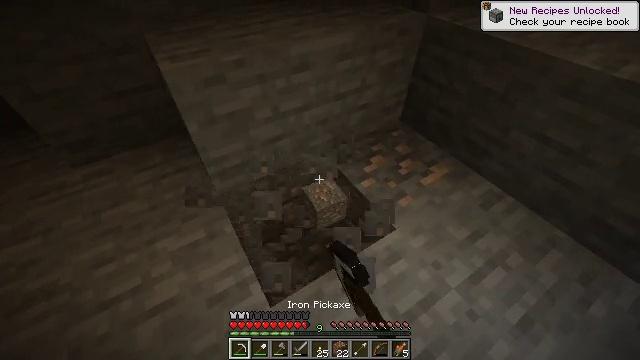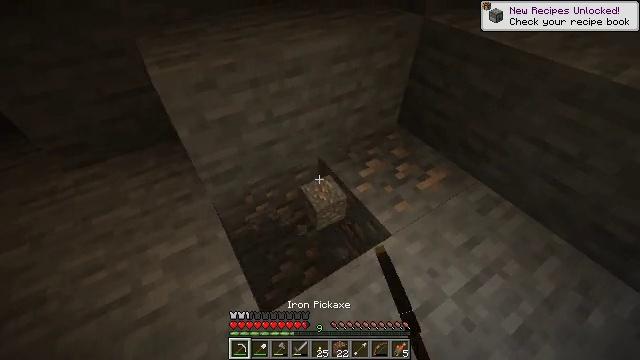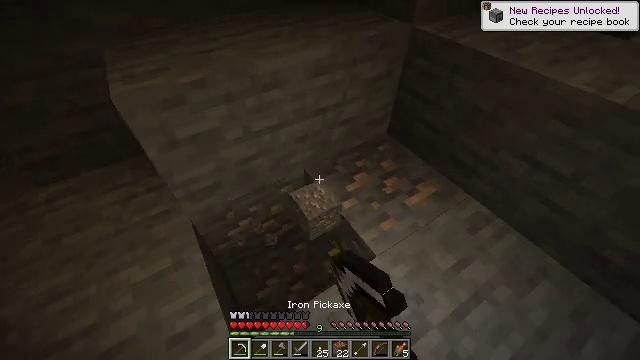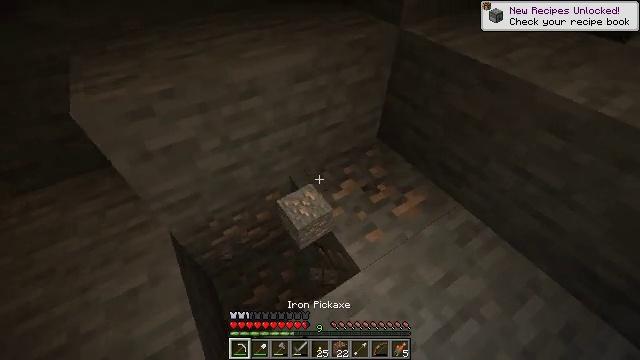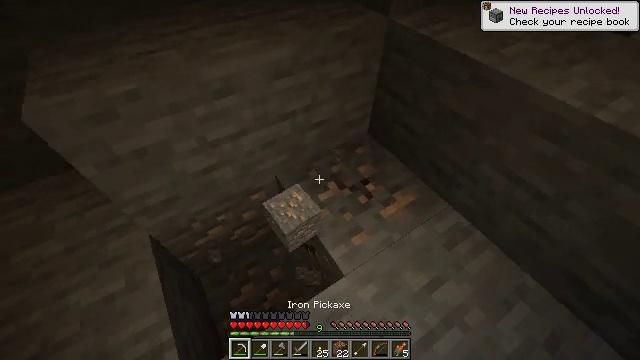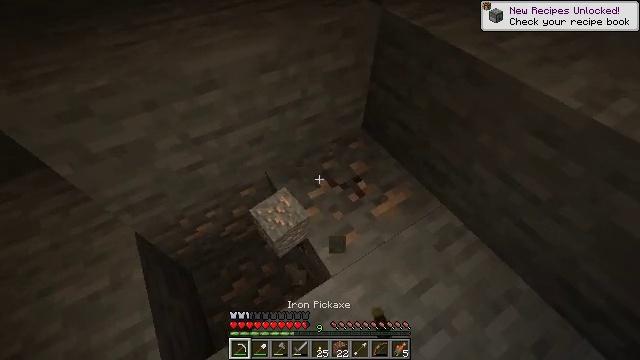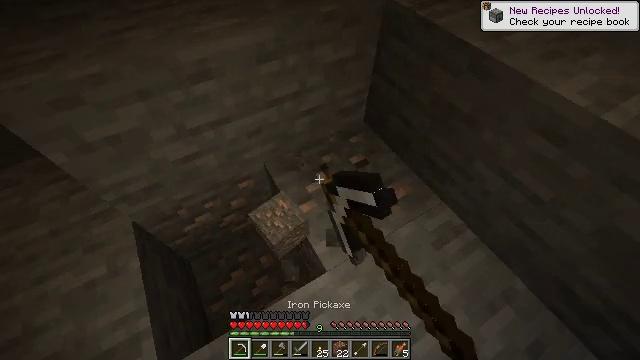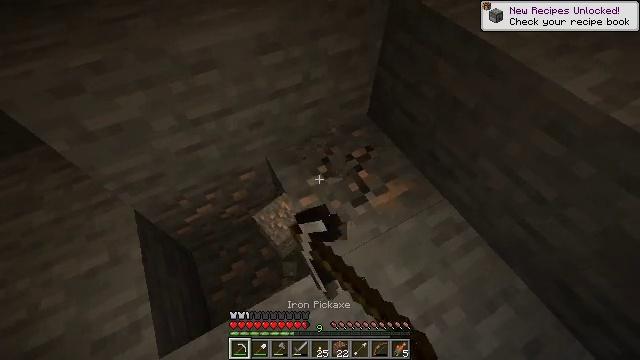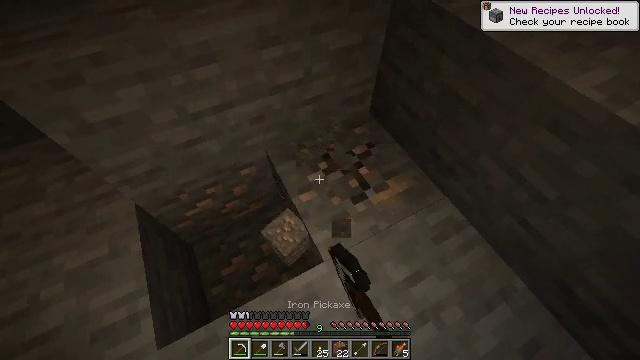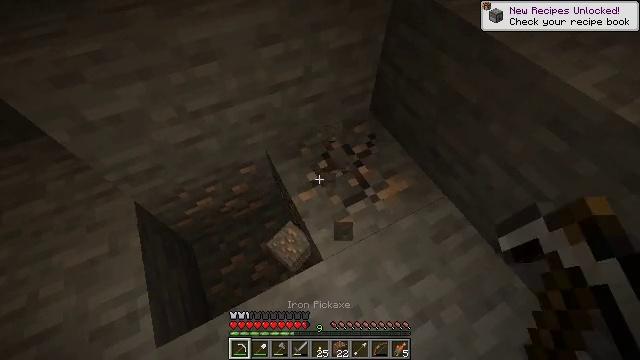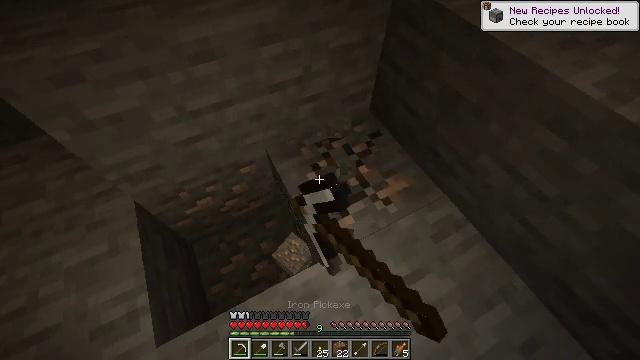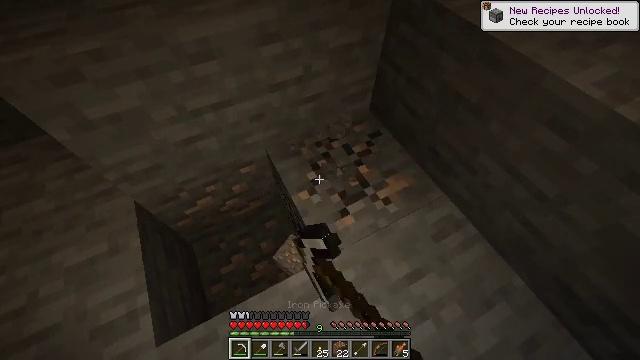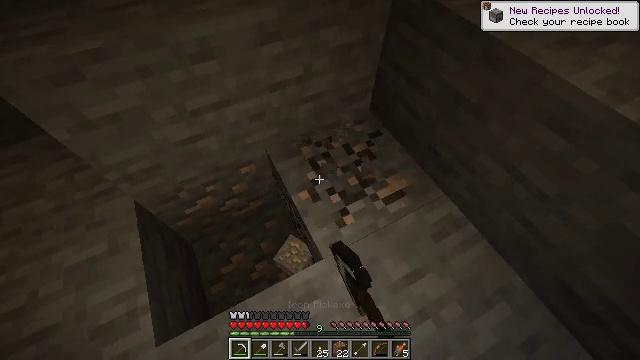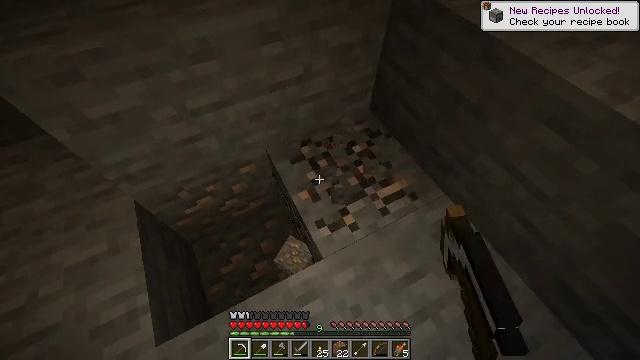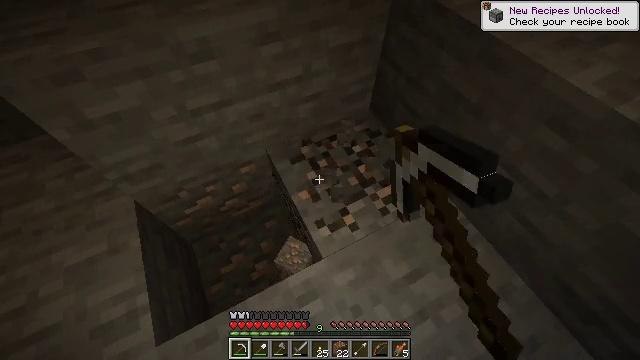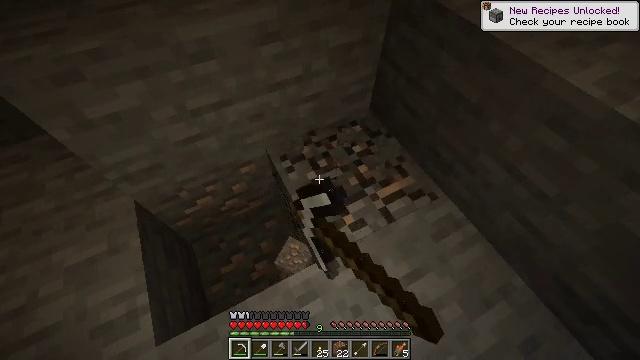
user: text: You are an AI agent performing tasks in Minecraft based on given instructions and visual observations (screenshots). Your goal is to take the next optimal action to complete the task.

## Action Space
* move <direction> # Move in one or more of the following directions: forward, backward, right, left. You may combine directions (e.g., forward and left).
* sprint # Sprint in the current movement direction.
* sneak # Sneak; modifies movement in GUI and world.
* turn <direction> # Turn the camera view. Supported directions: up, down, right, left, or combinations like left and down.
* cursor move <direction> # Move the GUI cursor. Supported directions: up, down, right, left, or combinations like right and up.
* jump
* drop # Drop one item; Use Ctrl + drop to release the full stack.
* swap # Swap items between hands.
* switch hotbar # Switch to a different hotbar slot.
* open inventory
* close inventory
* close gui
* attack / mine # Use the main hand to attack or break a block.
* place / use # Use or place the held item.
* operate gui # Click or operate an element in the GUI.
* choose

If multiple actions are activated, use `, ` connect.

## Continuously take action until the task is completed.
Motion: motion action
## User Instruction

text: Use a pickaxe to gather iron ore.
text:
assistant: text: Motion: move forward and move right, attack / mine
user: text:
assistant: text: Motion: move forward and move right, attack / mine
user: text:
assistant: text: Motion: move forward and move right, attack / mine
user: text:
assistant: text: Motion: turn down, attack / mine
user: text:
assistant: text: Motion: turn down, attack / mine
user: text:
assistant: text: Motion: turn left and down, attack / mine
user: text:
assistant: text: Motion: turn left and down, attack / mine
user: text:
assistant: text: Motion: turn left, attack / mine
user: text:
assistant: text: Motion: attack / mine
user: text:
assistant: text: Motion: attack / mine
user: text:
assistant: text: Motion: attack / mine
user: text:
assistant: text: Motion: attack / mine
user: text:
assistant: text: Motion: attack / mine
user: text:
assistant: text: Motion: attack / mine
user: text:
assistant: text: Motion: attack / mine
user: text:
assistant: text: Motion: attack / mine
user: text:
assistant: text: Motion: attack / mine
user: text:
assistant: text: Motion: attack / mine
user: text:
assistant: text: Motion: attack / mine
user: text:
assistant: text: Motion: move back, attack / mine
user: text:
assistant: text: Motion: attack / mine